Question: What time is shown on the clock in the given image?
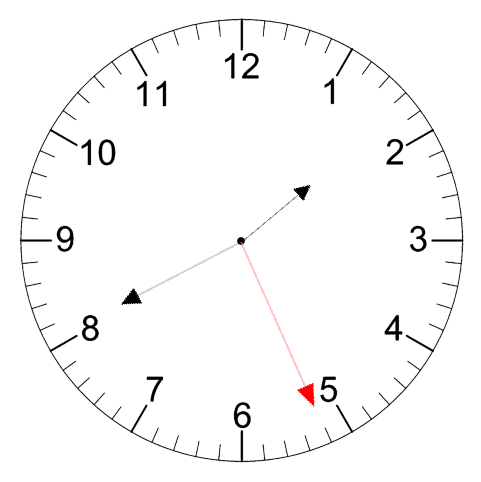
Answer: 01:40:26